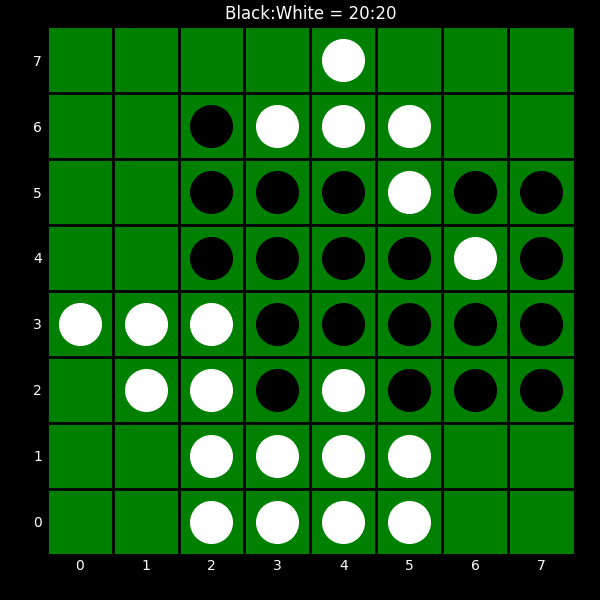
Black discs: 20
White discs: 20